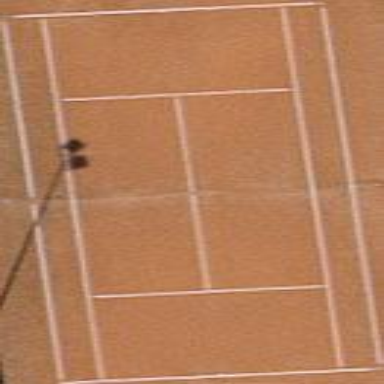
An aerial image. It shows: Sandy tennis court in leisure land pitch.